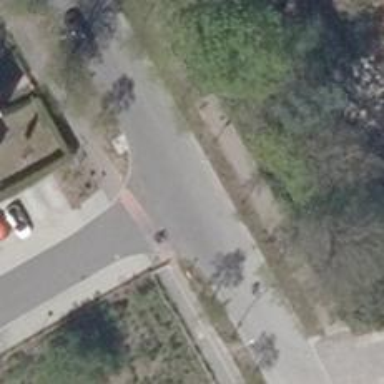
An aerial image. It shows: Tertiary road with asphalt surface. The road has sidewalks on both sides and cycle track.